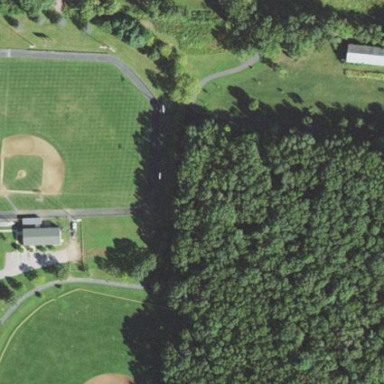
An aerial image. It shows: Baseball pitch for leisure and sports activities.